Current action and preconditions to check: path_clear

Your task: For each precondition in the list above, predict whether it will hold at this action.

Consider the current scene as observed from the mobile robot's camera, and analyze the predicted future states of all dynamic agents (e.g., people, animals, vehicles, or any moving entities) within the NEXT SECOND.

IMPORTANT: Only answer "very likely" if you are absolutely certain—based on strong, clear evidence—that a dynamic agent will violate the precondition in the predicted future state. Do NOT answer "very likely" for unlikely, ambiguous, or low-probability risks.

Ask yourself for each precondition: Is there a high probability, with clear and convincing evidence, that the predicted future states of any dynamic agent will interfere with the predicted future state of the currently executing action within the NEXT SECOND, causing that precondition to fail?

Assess the risk level based on these predictions. Use "likely" or "very likely" if motions create a clear risk of interference.

Use "neutral" or "improbable" if agents are nearby but their predicted paths are clearly diverging or non-conflicting.

Failure Risk Categories: "very improbable", "improbable", "neutral", "likely", "very likely"

Answer Format: Output ONLY the probability_of_failure value from these categories: "very improbable", "improbable", "neutral", "likely", "very likely"

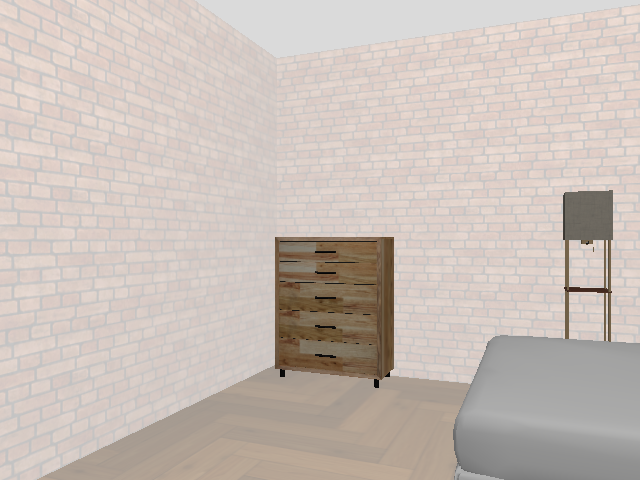

Answer: very improbable